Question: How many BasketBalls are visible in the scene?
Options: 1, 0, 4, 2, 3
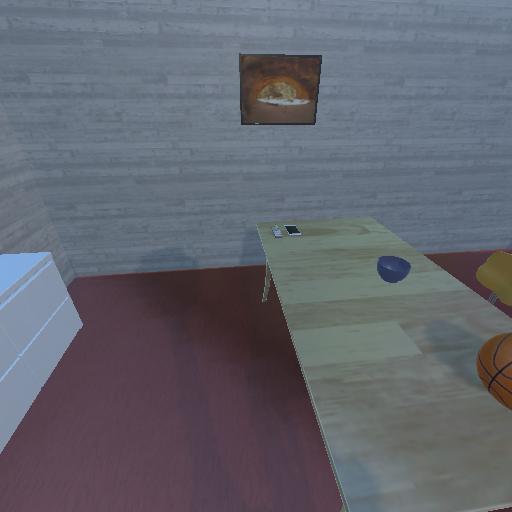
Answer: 1